Question: I have a problem on my website: <URL> . I have several accordion menus which I made with pure css without any javascript and everything works perfect, except for one problem:
When I click on the categories to expand the tag, all other boxes which are collapsed with the detail tag which are on the same row will expand their border from the .div. Is there any way to fix this problem without using javascript? I tried to only draw the border if the details tag is open, however then I run into the problem that the border is smaller than the .div because it will be only assigned to the details tag. The best way would be to be able to select the parent element from the details[open] tag. However after doing some research that is not possible with css3 only. Anyone has ideas how to fix this problem? On mobile it works perfectly fine because only one row is displayed....

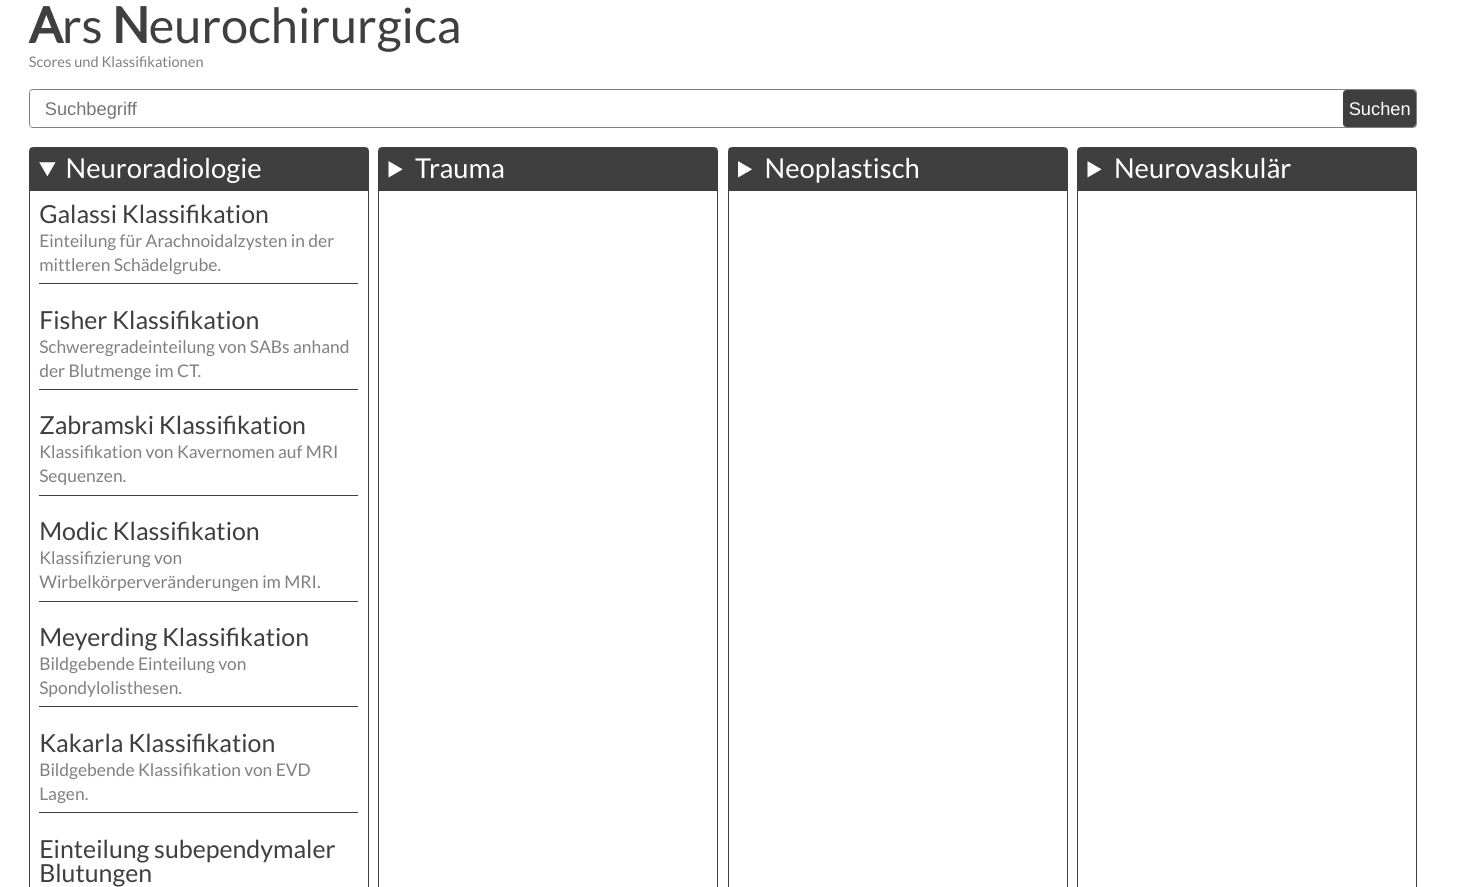
Answer: Here's a quick solution that just addresses the border issue you described:
1. Remove the border, padding-left, and padding-right from .compactblock.
2. Add the following CSS: details {
padding-left: 10px;
padding-right: 10px;
}
details[open] {
border: 1px solid var(--darkblack);
height: 100%;
}
Basically, this forces the '<details>' element to expand to fill the full height, so that its border surrounds the entire content of the expanded accordion block. It also moves the padding from the '<div>' container to the '<details>' element itself so that the width of the border matches the summary region.
, since this approach still uses the 'grid' layout, you'll notice that elements still "jump" below "phantom" blocks when you expand a block in any row. To resolve this, I would highly recommend taking a look at using 'flexbox' instead, per the recommendation in the comments.